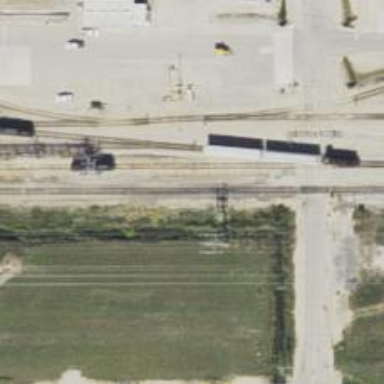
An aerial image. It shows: Abandoned railway.